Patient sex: M
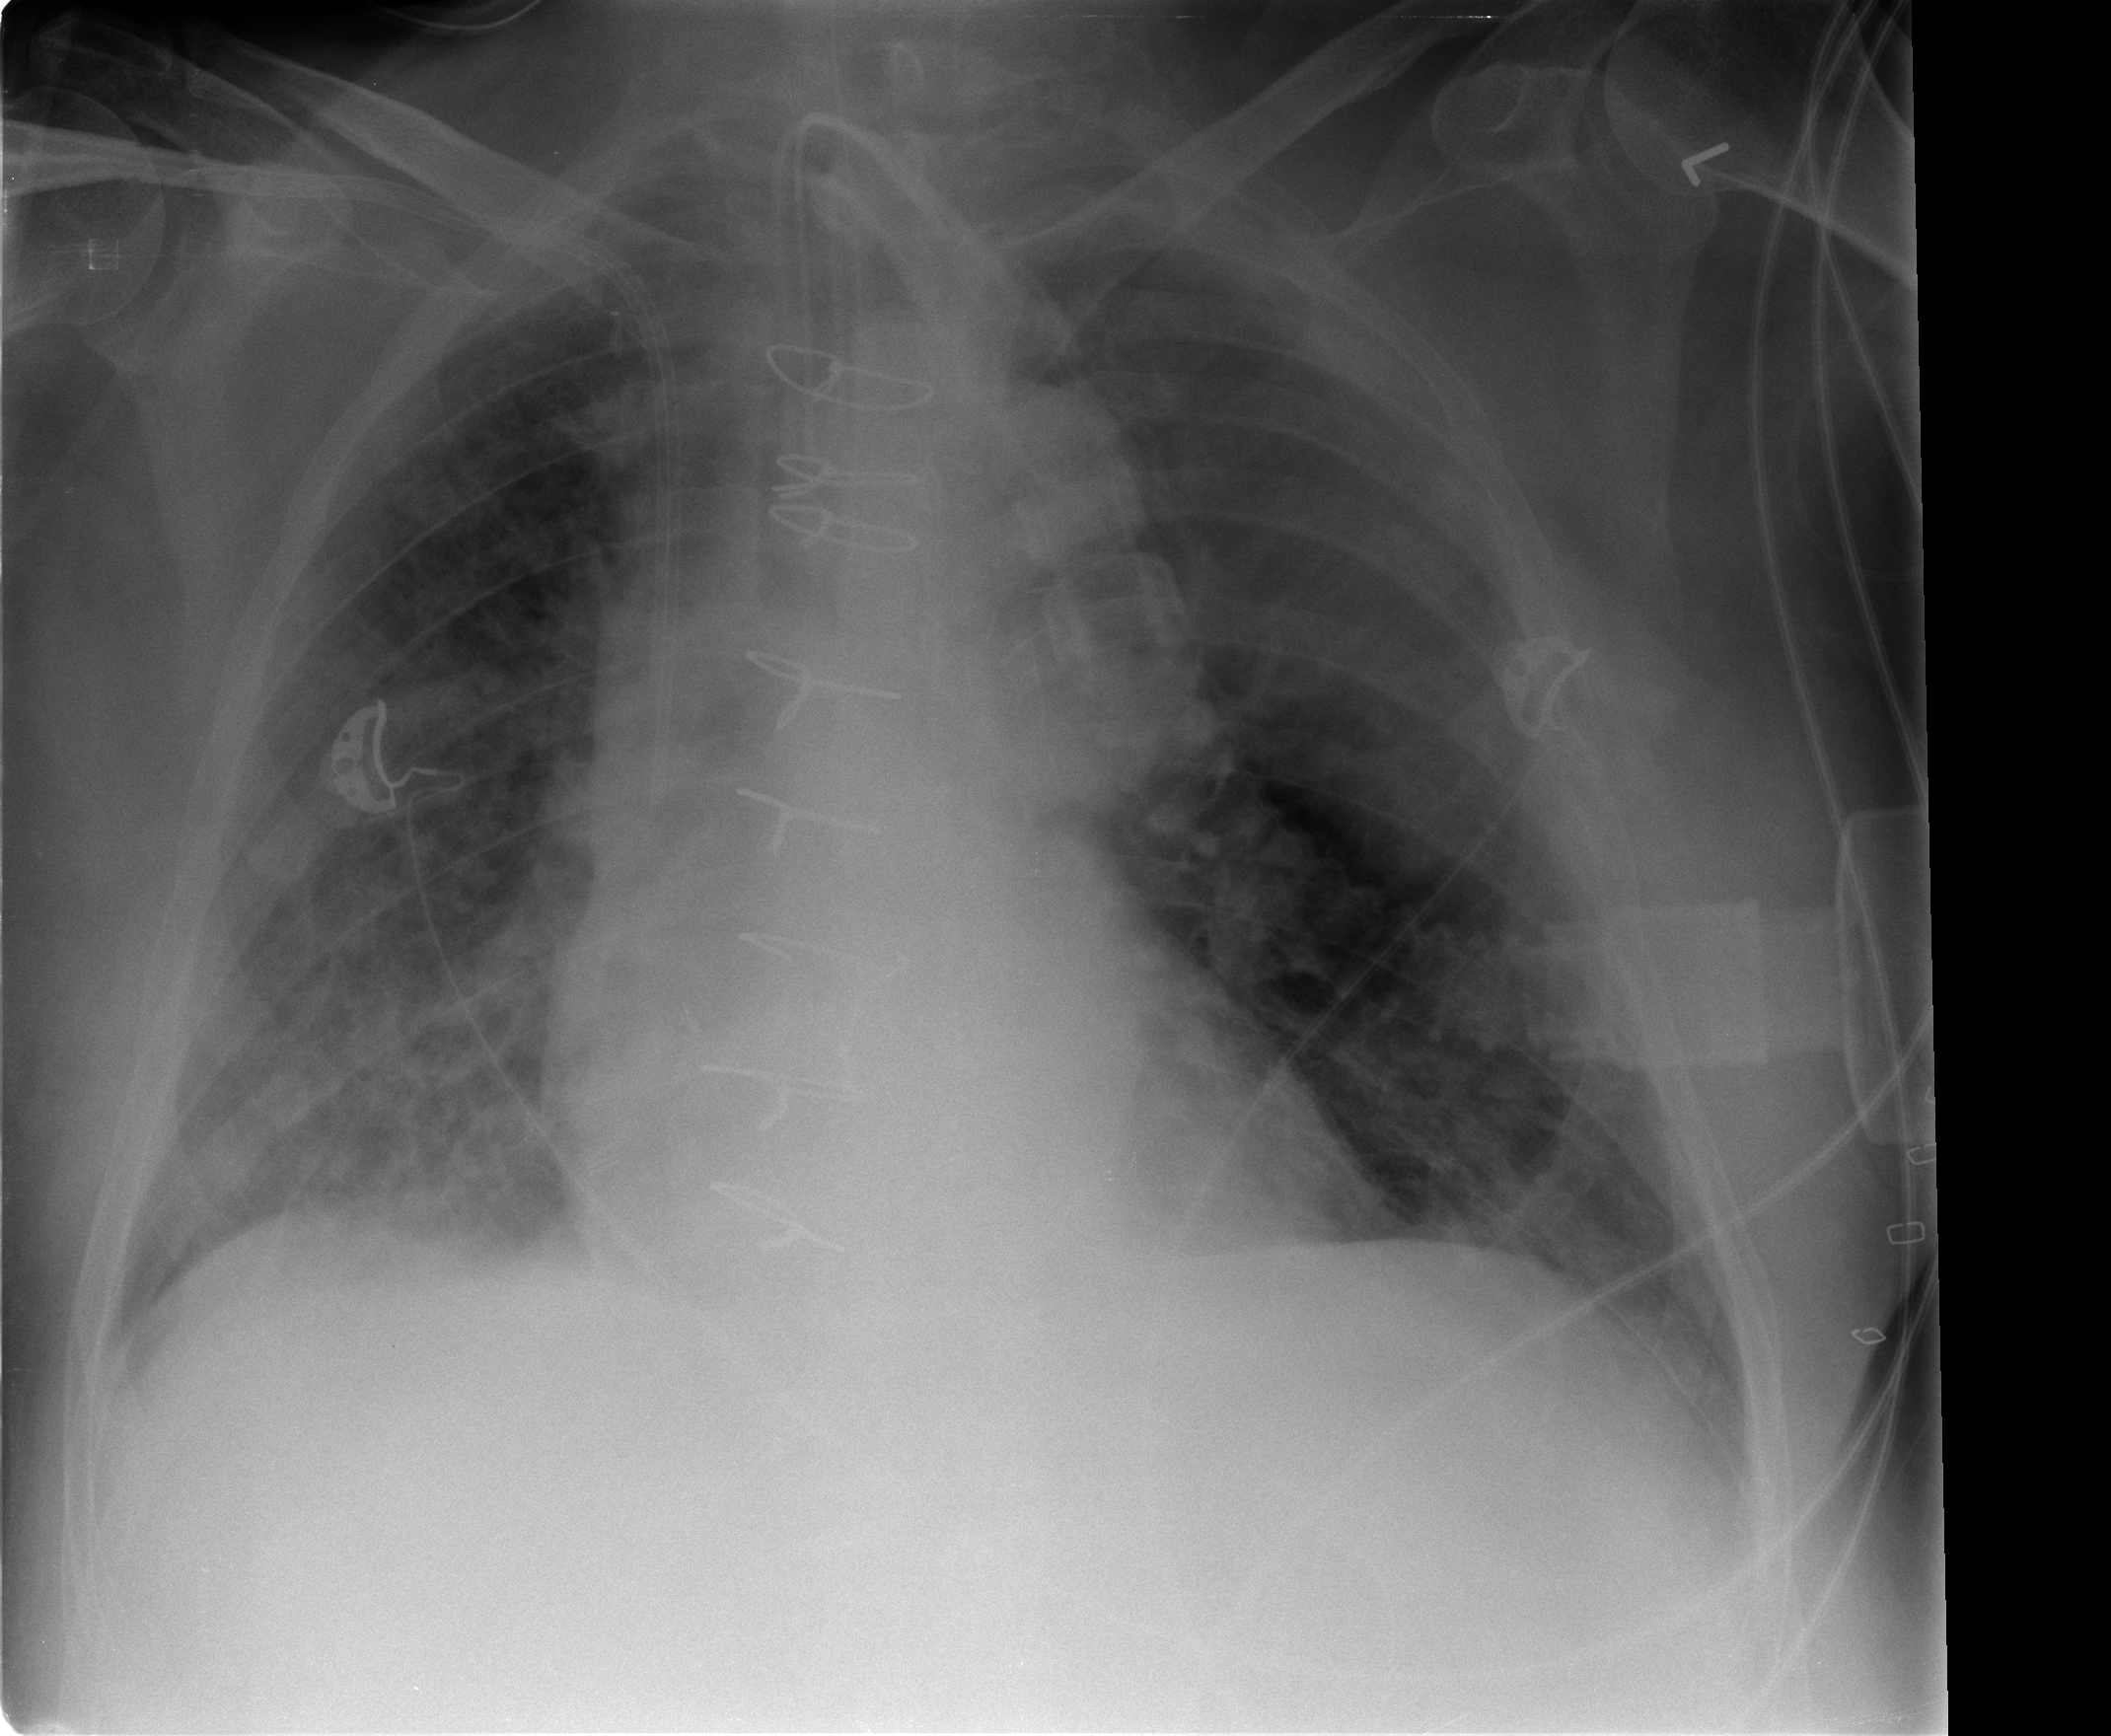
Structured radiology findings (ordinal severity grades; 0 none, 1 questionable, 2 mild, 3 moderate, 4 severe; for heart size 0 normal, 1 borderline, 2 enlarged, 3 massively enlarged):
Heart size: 1
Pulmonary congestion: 3
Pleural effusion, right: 2
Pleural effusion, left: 0
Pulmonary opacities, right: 3
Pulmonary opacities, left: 3
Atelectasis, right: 2
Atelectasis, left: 2